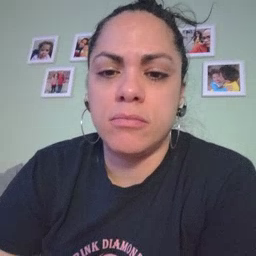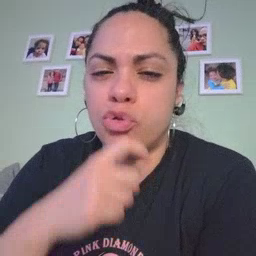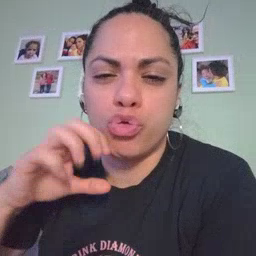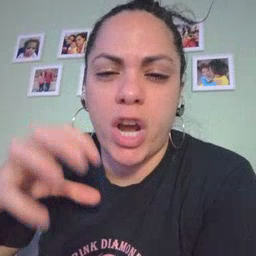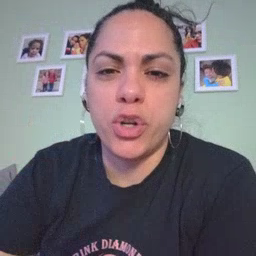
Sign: dryer